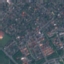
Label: Residential